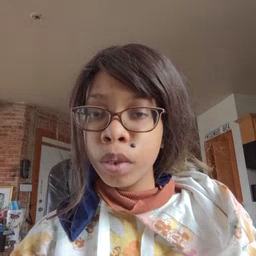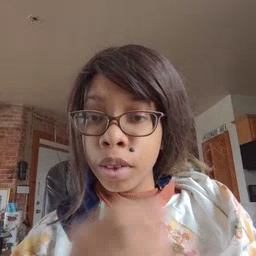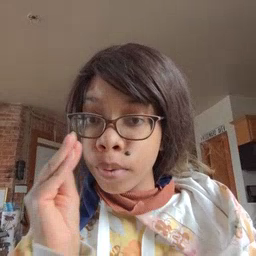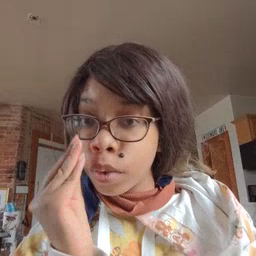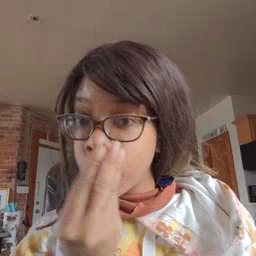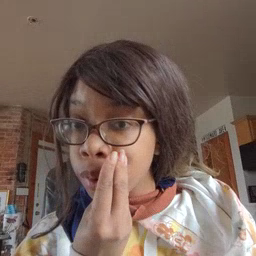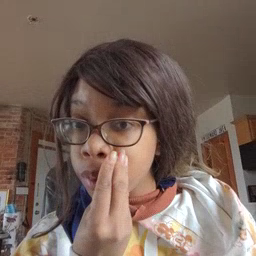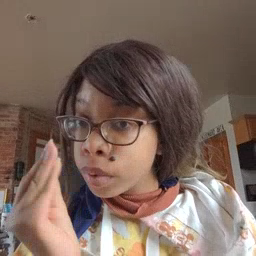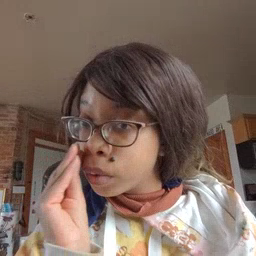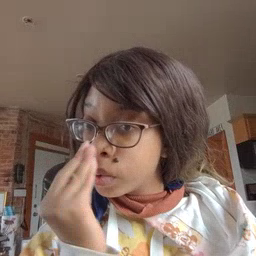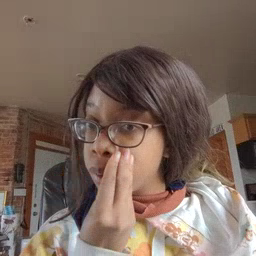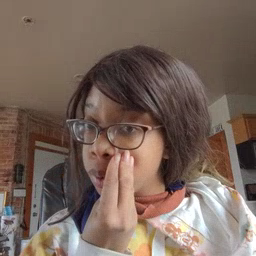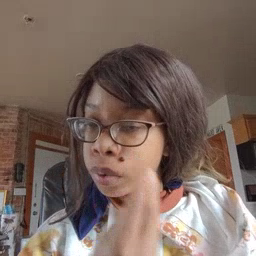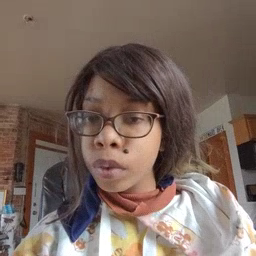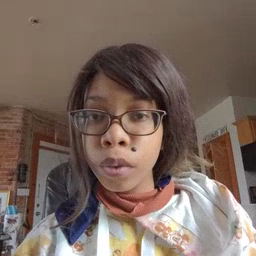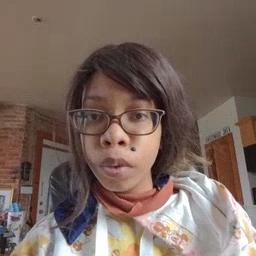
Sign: flower